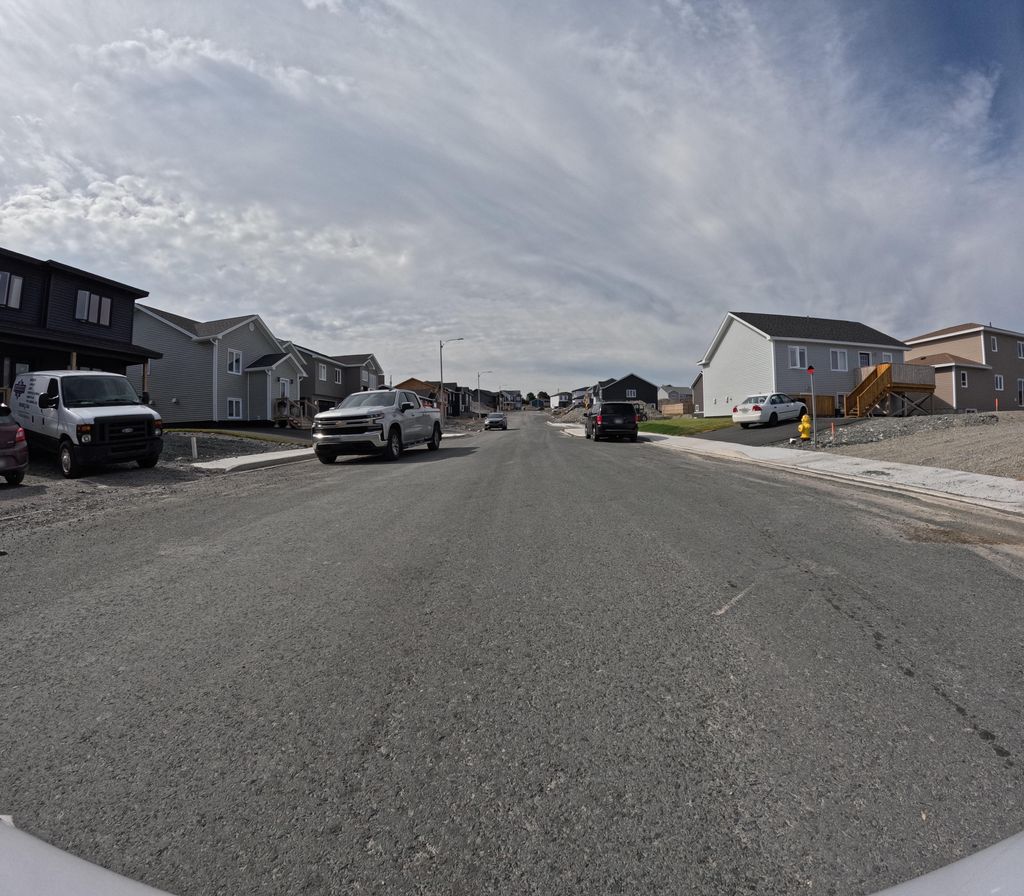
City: st_johns